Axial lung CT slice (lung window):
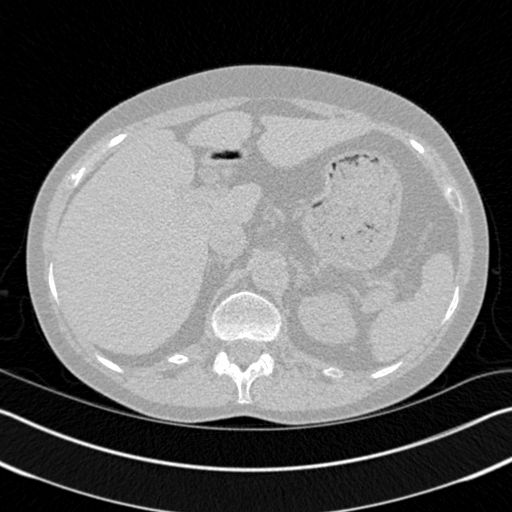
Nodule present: no